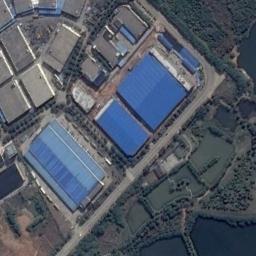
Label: industrial_area